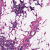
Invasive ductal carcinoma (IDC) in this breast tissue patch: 1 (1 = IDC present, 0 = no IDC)